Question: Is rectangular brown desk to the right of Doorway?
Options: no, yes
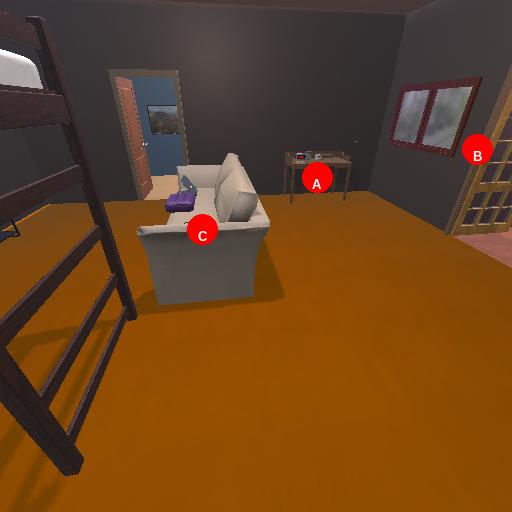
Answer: no